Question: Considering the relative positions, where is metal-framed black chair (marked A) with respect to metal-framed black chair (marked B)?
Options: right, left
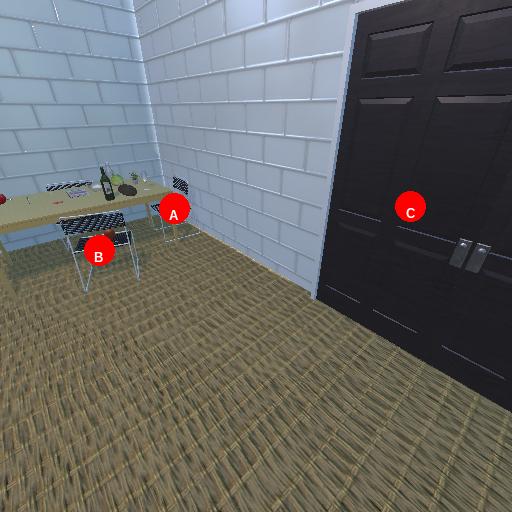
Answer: right